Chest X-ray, PA view. Patient: 28 years old, sex F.
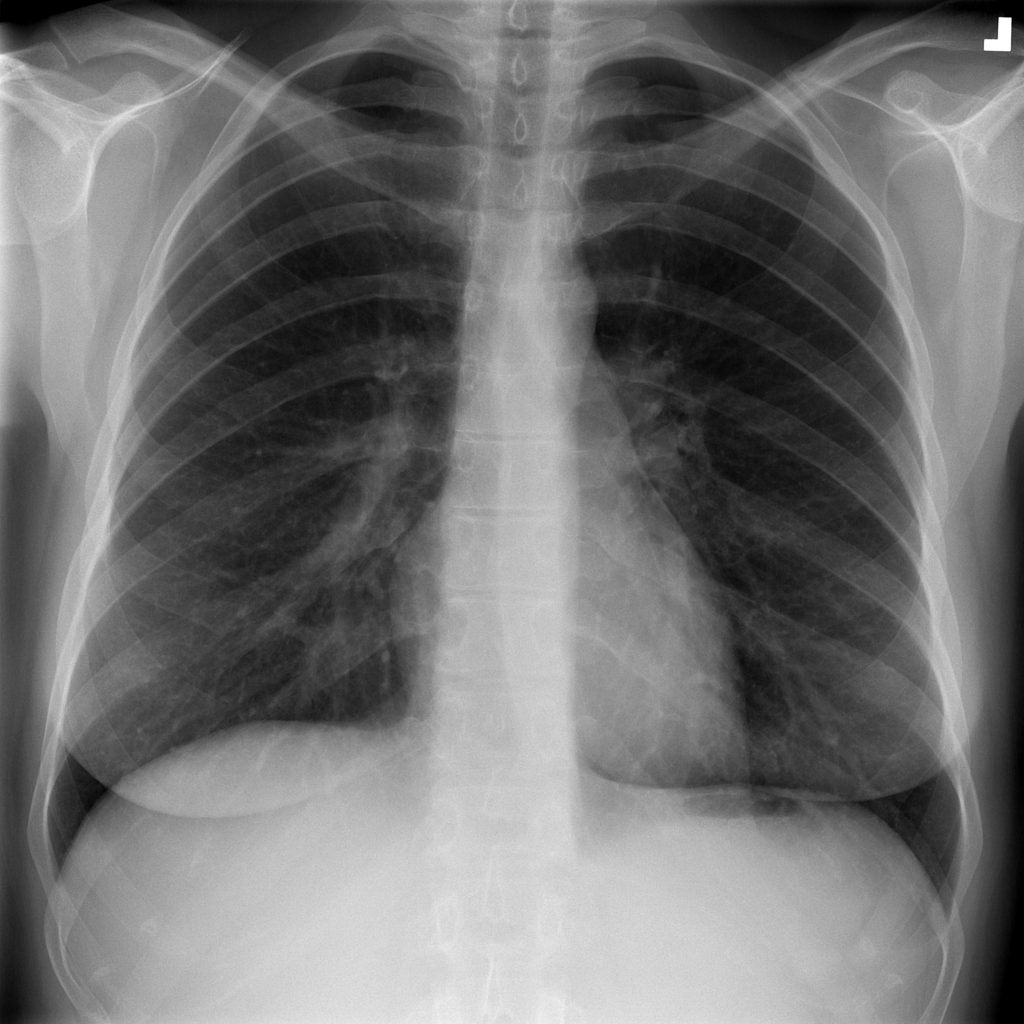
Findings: No Finding